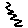
Label: zigzag